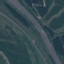
Label: Highway